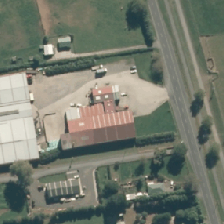
Land cover: urban_build_up